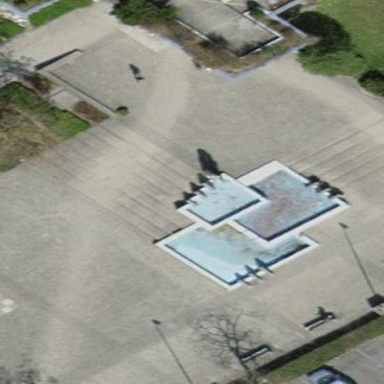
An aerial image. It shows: Beautiful fountain.